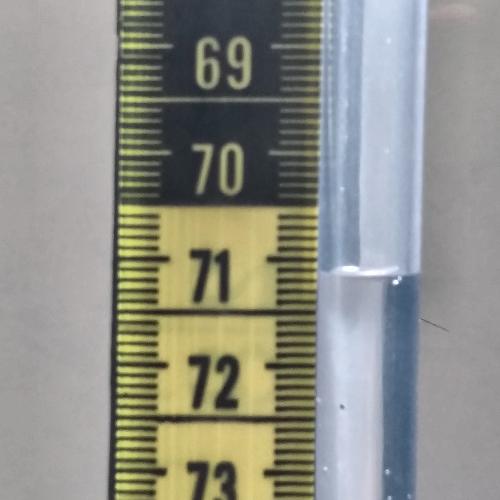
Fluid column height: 71.1 cm